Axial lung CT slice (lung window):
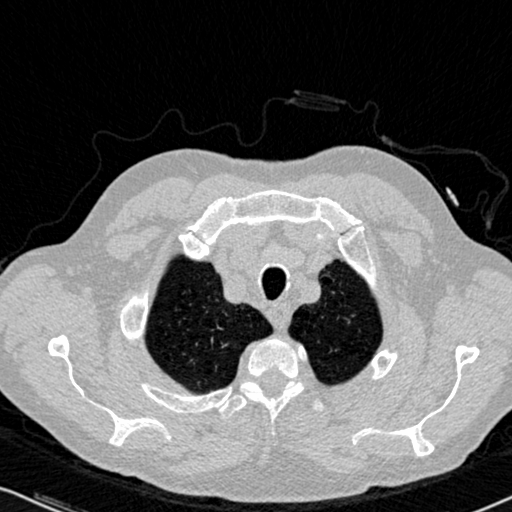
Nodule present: no